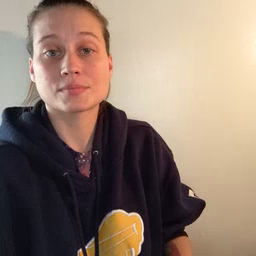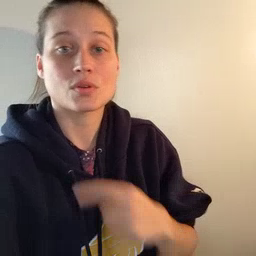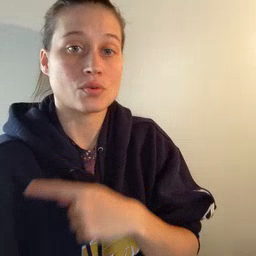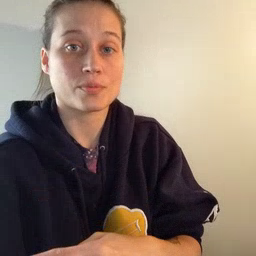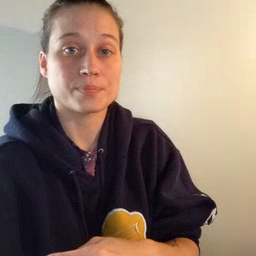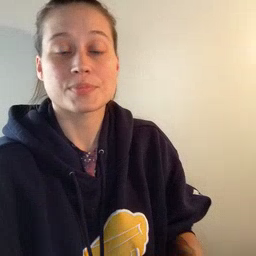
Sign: arm